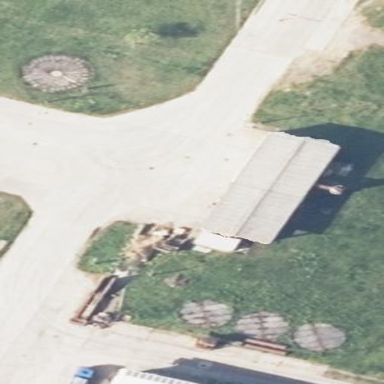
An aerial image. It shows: Farmyard area.